Question: Using standalone SWT Scrollbars is something of a hack (using <URL>, but it can be done. Here's a snippet:
'''
ScrolledComposite scrolledComposite = new ScrolledComposite(
parent, SWT.V_SCROLL);
ScrollBar scrollbar = scrolledComposite.getVerticalBar();
Shell tip = new Shell(UserInterface.getShell(), SWT.ON_TOP
| SWT.NO_FOCUS | SWT.TOOL);
// ..stylize and fill the tooltip..
'''
Now what I'm trying to do is monitor when the user is interacting with the scrollbar. In particular, I want to know when the user is dragging the scrollbar--and when it has been released--in order to display an Office 2007-style tooltip revealing which page the position of the scrollbar corresponds with.

Presently, I have the following code which displays the tooltip:
'''
scrollbar.addSelectionListener(new SelectionListener() {
public void widgetDefaultSelected(SelectionEvent event) {}
public void widgetSelected(SelectionEvent event) {
tip.setVisible(true);
}
}
'''
It would seem logical then to have the tooltip disappear when the mouse button is released:
'''
scrollbar.addListener(SWT.MouseUp, new Listener() {
public void handleEvent(Event event) {
tip.setVisible(false);
}
});
'''
However, neither 'scrollbar' nor 'scrolledComposite' seem to respond to the 'SWT.MouseUp' event when the user interacts with the scrollbar.
I presently have a workaround that hides the tip after a timeout, but I'm not satisfied with this. Any insights would be most appreciated!
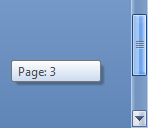
Answer: Scrollbar's javadoc said this:
> When widgetSelected is called, the
event object detail field contains one
of the following values: SWT.NONE -
for the end of a drag. SWT.DRAG.
SWT.HOME. SWT.END. SWT.ARROW_DOWN.
SWT.ARROW_UP. SWT.PAGE_DOWN.
SWT.PAGE_UP. widgetDefaultSelected is
not called.
So my suggestion is get your tooltip to appear and disappear is to check for the event.detail type.
'''
public void widgetSelected(SelectionEvent event) {
tip.setVisible(event.detail != SWT.NONE);
}
'''